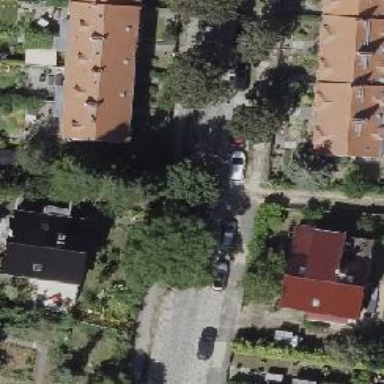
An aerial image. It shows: Residential road with sidewalks on both sides.